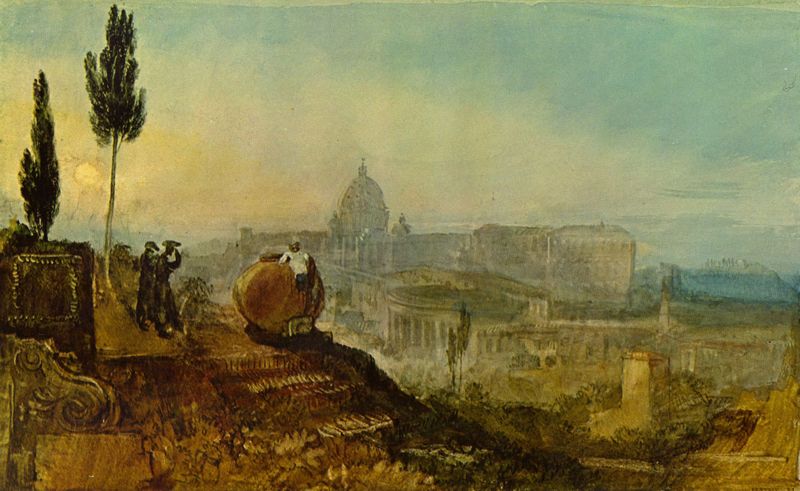
Titel: Die Peterskirche von Süden her
Künstler: William Turner
Standort: London
Institution: British Museum
Schlagwörter: baum, berg, blau, dunkel, gemälde, gott, gruppe, himmel, laub, mann, schatten, weiß, wolken, aquarell, bäume, gelb, grün, impressionismus, kirchturm, landschaft, menschen, ocker, sand, stadt, abend, braun, fenster, grau, hell, hut, hüte, laterne, licht, männer, orange, schwarz, strasse, säule, säulen, türkis, ausblick, blick, dach, gebäude, gras, haus, rot, schloss, weg, wolke, beige, herren, malerei, ornament, hemd, architektur, barock, mensch, sehen, stehen, stein, steine, bild, schauen, öl, dämmerung, erde, feld, ferne, horizont, häuser, hügel, natur, pappel, pappeln, sonnenaufgang, stamm, weite, busch, büsche, kirche, pfad, rauch, sonne, figur, gold, mantel, kind, personen, england, anhöhe, bauern, rund, turm, krug, zypressen, aussicht, spanien, terrasse, sommer, ansicht, fassade, fassaden, italien, perspektive, süden, vedute, zuschauer, abends, acker, ernte, warm, berge, gebirge, wüste, dächer, mauer, dunst, nebel, sonnenuntergang, tag, landschaftsmalerei, herbst, van gogh, kies, wagen, kuppel, romantik, ölgemälde, beobachter, staffage, stämme, treppe, treppen, papst, zwei männer, verzierung, stufen, junge, abendrot, bauer, betrachter, panorama, stadtansicht, mond, antike, burg, palast, dom, zypresse, mäntel, kugel, ruinen, dreispitz, kathedrale, rom, betrachten, römer, villa, sims, gesims, verschwommen, voluten, sehnsucht, mauern, residenz, moor, antik, reise, mittelalter, priester, strassen, florenz, griechenland, vatikan, etagen, geschosse, pinien, tempel, jerusalem, stockwerke, erdtöne, baäume, doktoren, ewige stadt, michelangelo, bauarbeiten, kriche, petersdom, kolonnaden, rocaille, petersplatz, villen, stiegen, plattform, st. peter, grand tour, palat, aussichtsplattform, peter, babylon, landschaftsgemälde, unschaft, kippel, perpektive, walze, dachh, flusss, rundblick, mann kind, lateran, religioin, sunnenuntergang, flsss, großer krug, münte, ss, landachaft